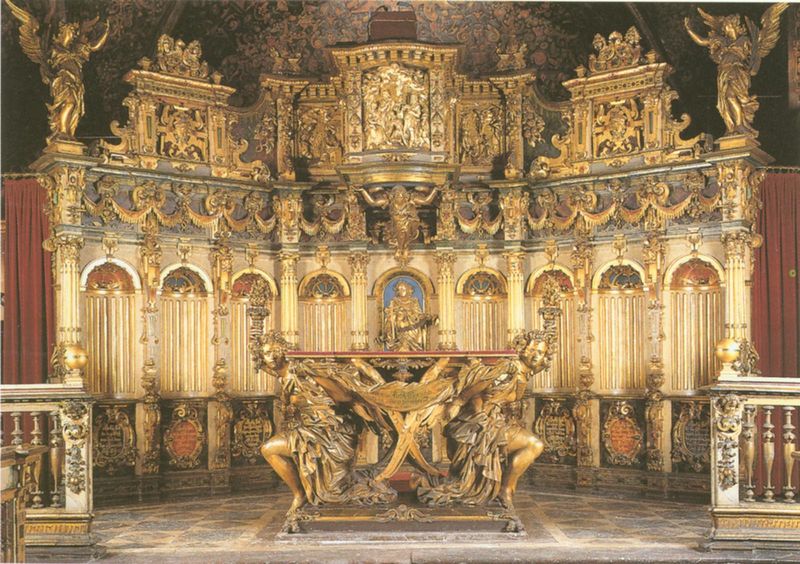
Titel: Altartisch
Künstler: Eckbert Wolff d.J.
Standort: Bückeburg, Schlosskapelle (EU - D - Nds)
Schlagwörter: flügel, säulen, muster, ornament, kirche, gold, engel, skulptur, floral, ornamente, denkmal, altar, altarraum, apsis, sakral, barok, kiche, stützfiguren